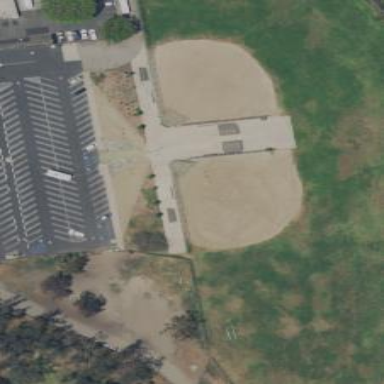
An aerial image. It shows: Baseball pitch for leisure and sports activities.